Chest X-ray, PA view. Patient: 72 years old, sex M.
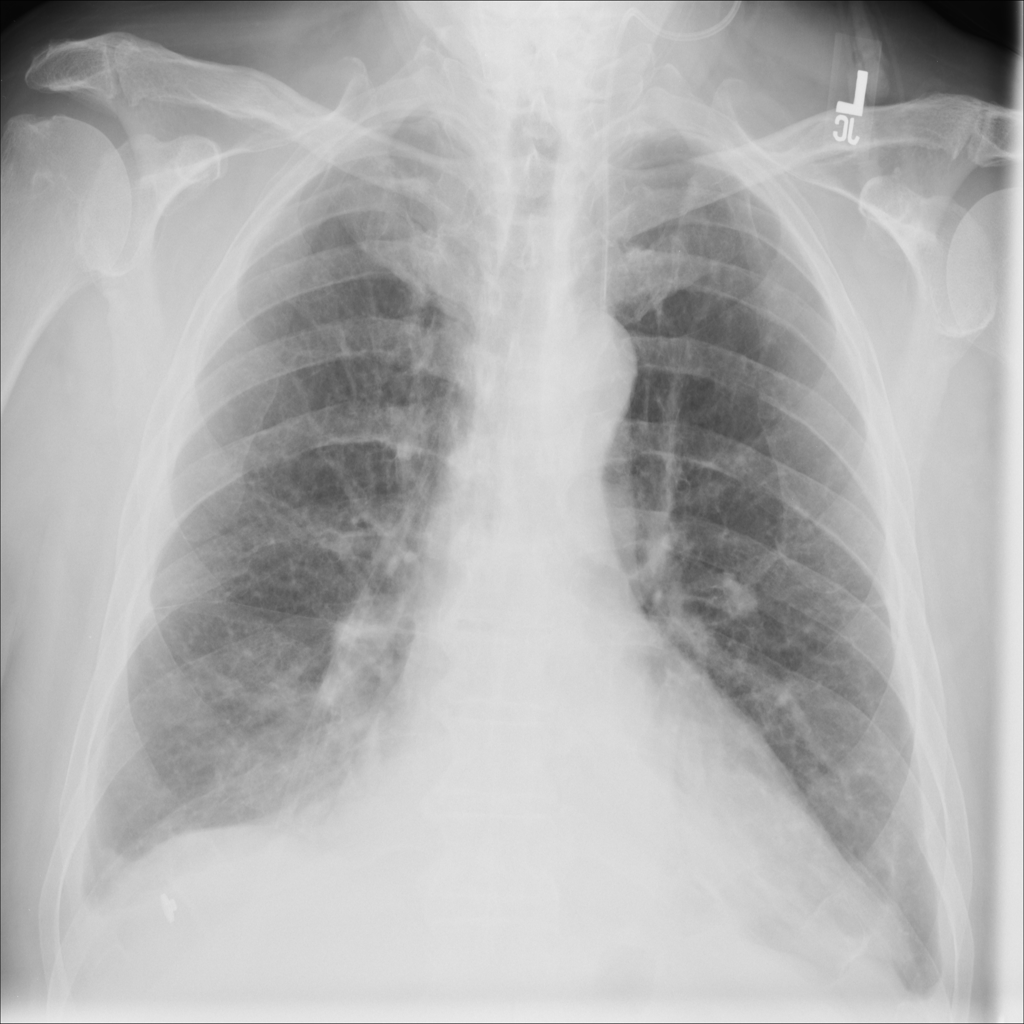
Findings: Infiltration, Nodule